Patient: sex M, age 17
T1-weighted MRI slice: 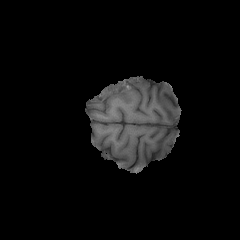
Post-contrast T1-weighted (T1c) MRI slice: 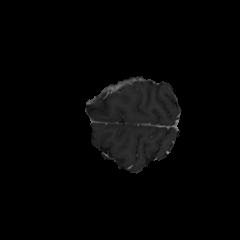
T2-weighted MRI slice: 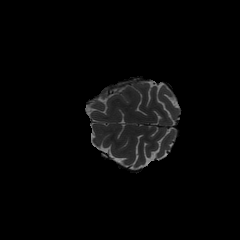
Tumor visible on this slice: yes
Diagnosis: Astrocytoma, IDH-mutant
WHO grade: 4